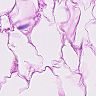
Metastatic tissue present: no